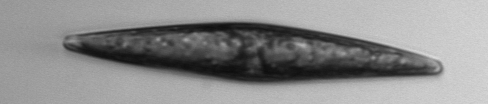
Label: Pleurosigma